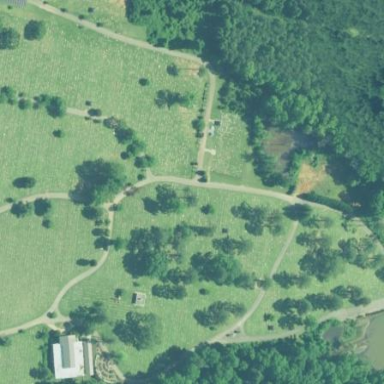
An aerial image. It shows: Cemetery.